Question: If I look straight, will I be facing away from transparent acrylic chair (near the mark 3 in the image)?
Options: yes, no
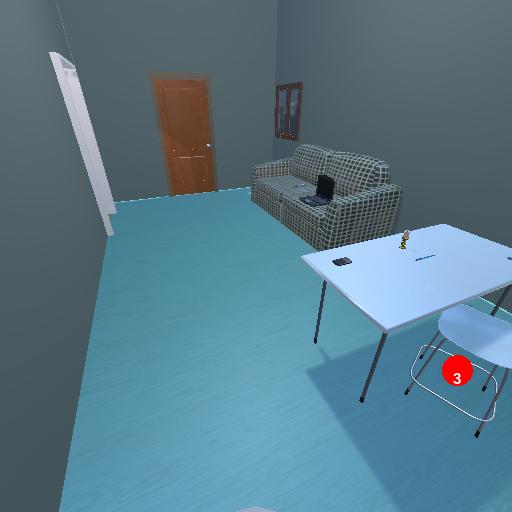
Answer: yes